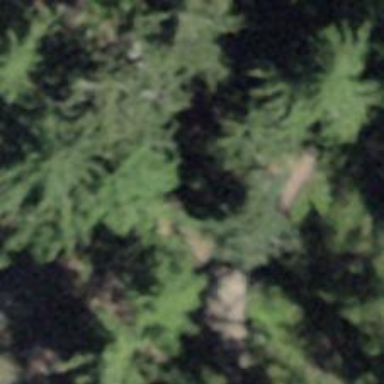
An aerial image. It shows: Bench.